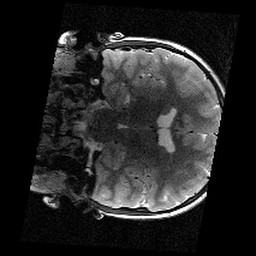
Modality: T2w
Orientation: coronal
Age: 9
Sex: male
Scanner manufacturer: siemens
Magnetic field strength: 3 T
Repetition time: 9.23 s
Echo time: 0.067 s